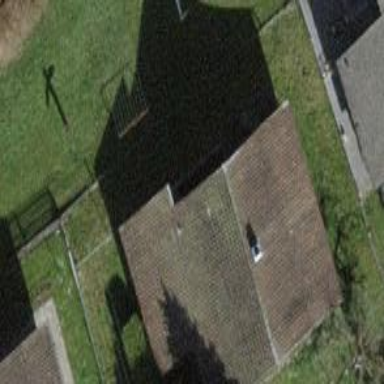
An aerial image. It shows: Simple house.